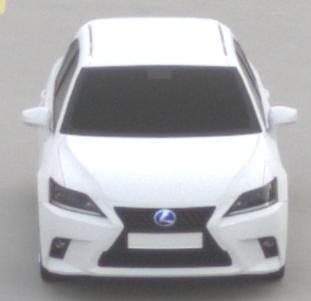
Make: Lexus
Model: CT 200h
Detailed model: CT (A10)
Model produced from: 2014/03
Model produced until: 2017/10
Doors: 5
Color: white
Road condition: dry road
Daytime: sunrise or sunset
Contrast: low contrast